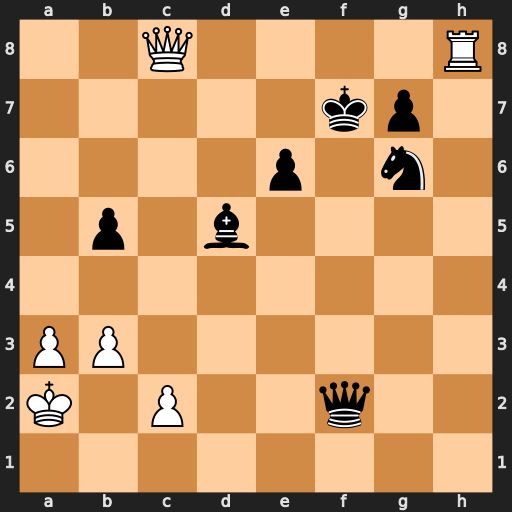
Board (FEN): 2Q4R/5kp1/4p1n1/1p1b4/8/PP6/K1P2q2/8
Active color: w
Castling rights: -
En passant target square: -
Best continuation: Qe8+ Kf6 Rf8+ Nxf8 Qxf8+ Ke5 Qxf2